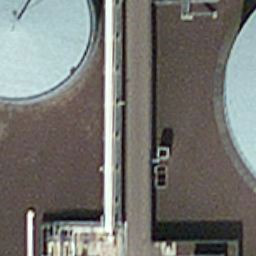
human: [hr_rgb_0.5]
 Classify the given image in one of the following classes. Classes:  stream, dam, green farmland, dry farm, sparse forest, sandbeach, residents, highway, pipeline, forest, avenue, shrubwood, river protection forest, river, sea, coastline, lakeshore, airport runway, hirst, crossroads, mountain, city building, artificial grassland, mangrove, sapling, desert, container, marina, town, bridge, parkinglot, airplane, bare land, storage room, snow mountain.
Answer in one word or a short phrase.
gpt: storage room